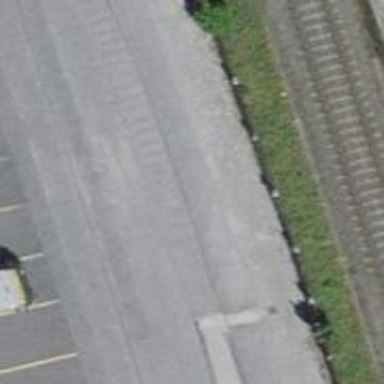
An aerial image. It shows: Disused railway spur with one track.